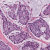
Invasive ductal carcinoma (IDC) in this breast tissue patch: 1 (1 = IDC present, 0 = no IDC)